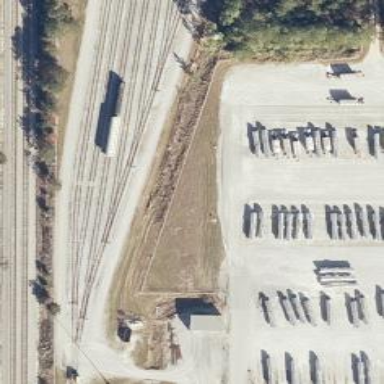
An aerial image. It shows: Rail spur service.